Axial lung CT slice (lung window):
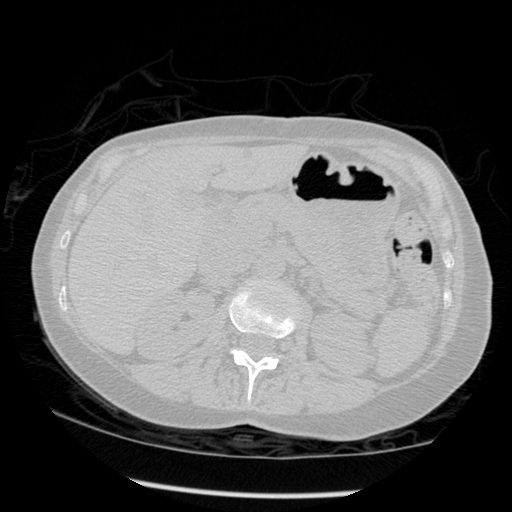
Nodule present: no